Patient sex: M
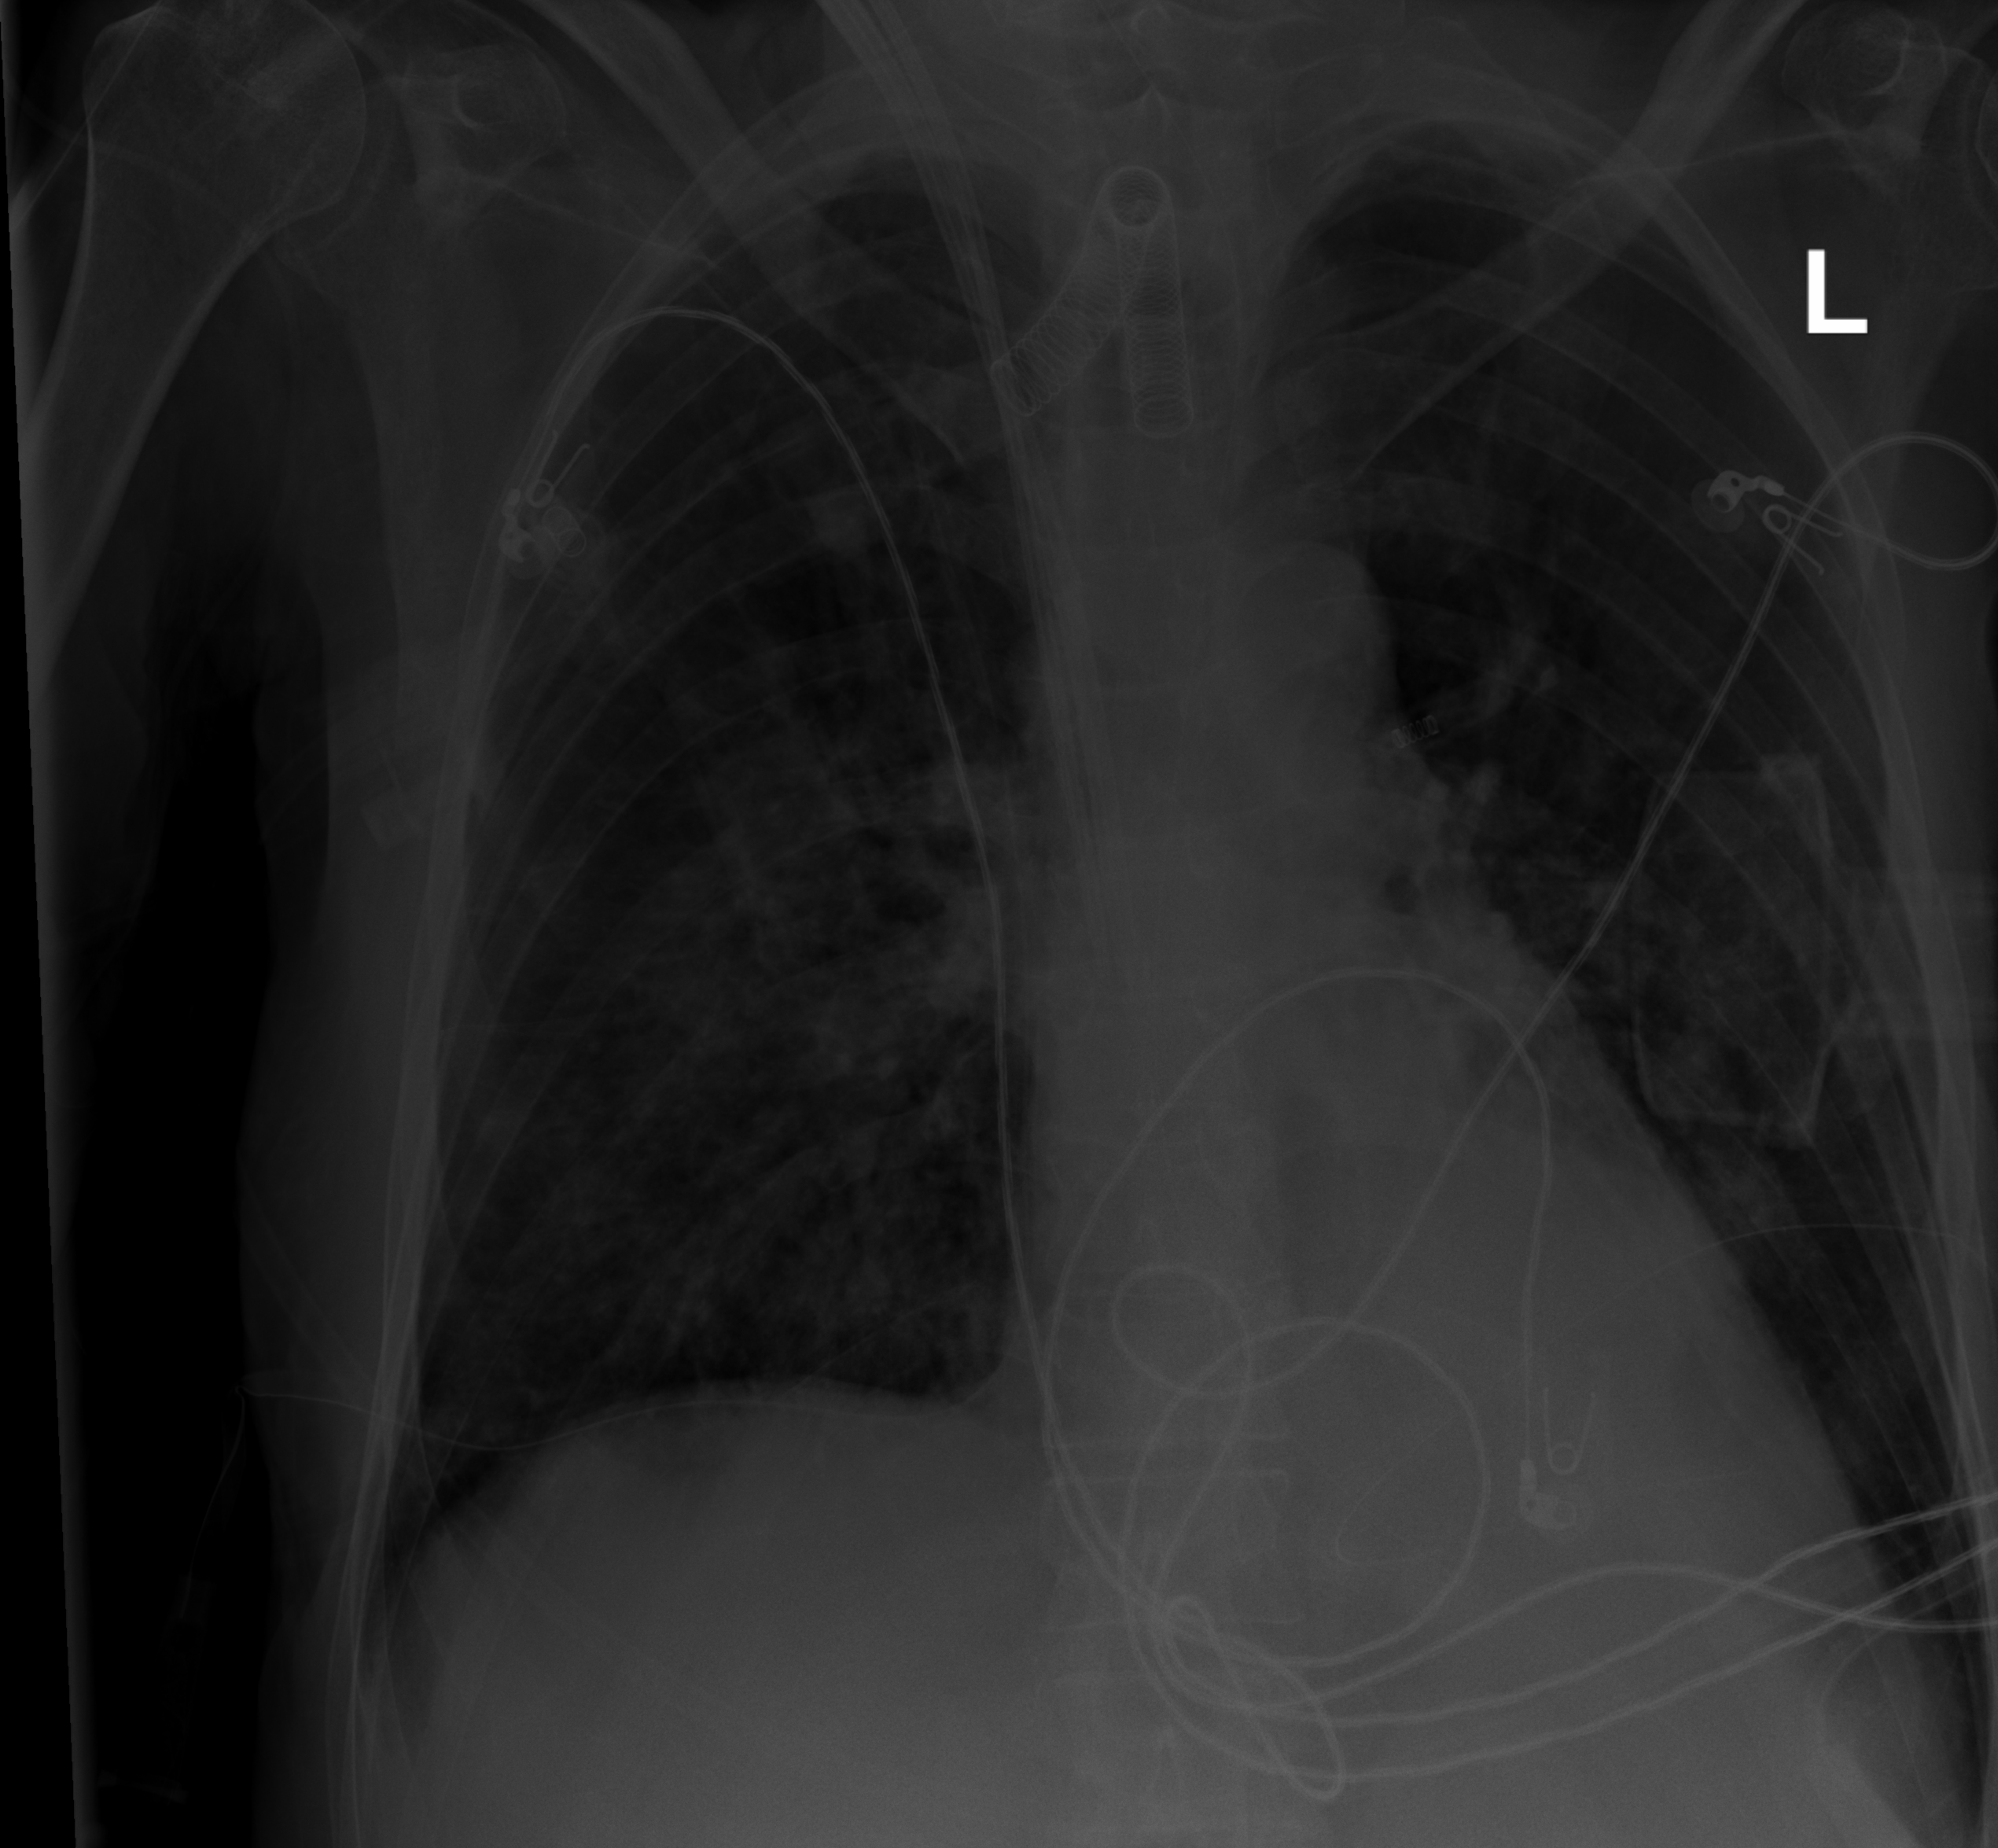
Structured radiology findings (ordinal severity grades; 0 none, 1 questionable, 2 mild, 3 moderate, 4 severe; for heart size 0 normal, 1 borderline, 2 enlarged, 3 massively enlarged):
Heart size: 1
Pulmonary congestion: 0
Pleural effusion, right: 1
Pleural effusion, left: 0
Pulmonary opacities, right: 3
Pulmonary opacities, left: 2
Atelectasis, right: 2
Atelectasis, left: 2